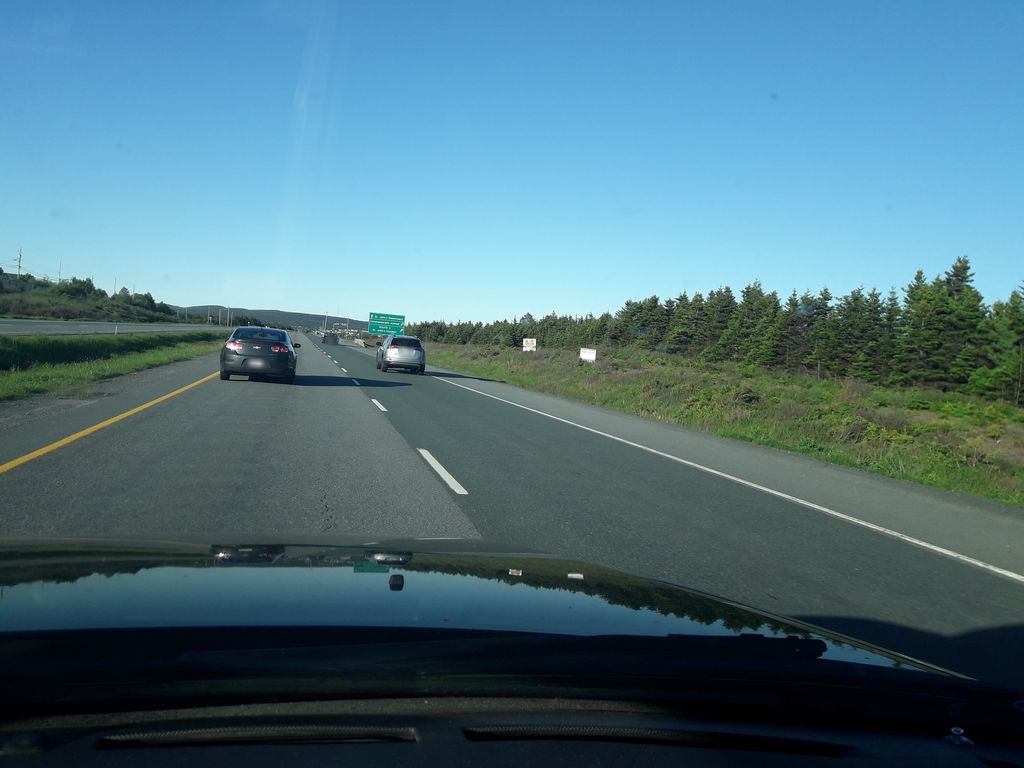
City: st_johns